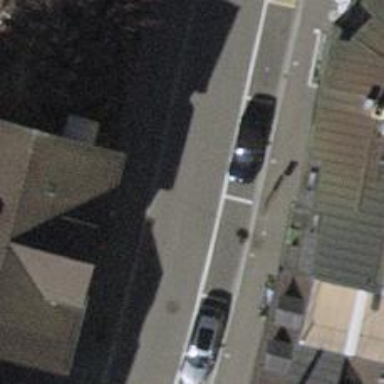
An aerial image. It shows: Residential road with asphalt surface. There is separate sidewalk and the cycleway is opposite.